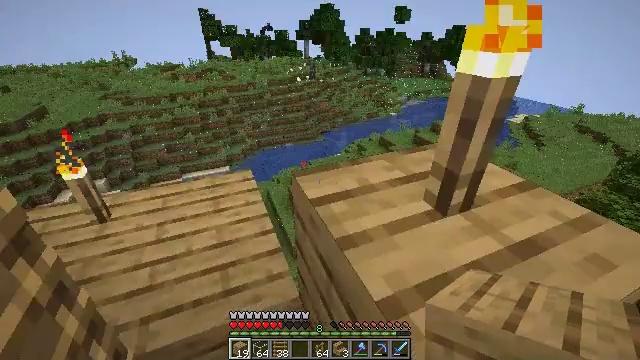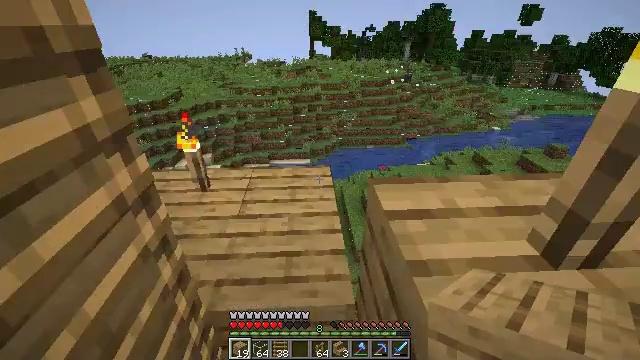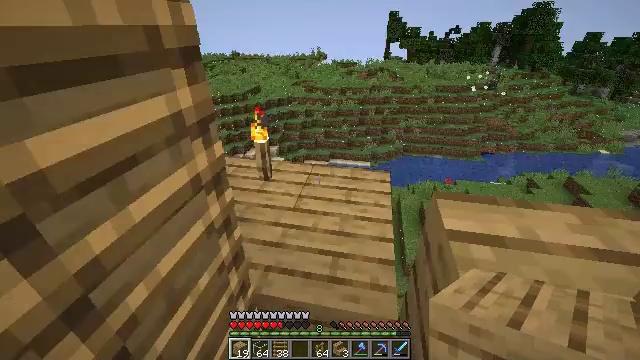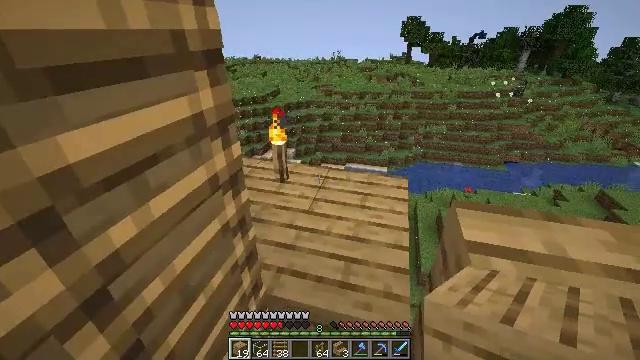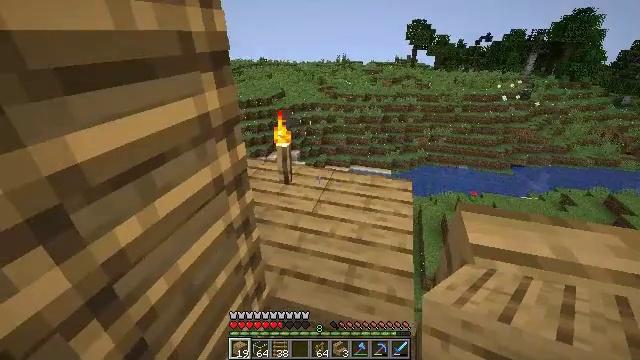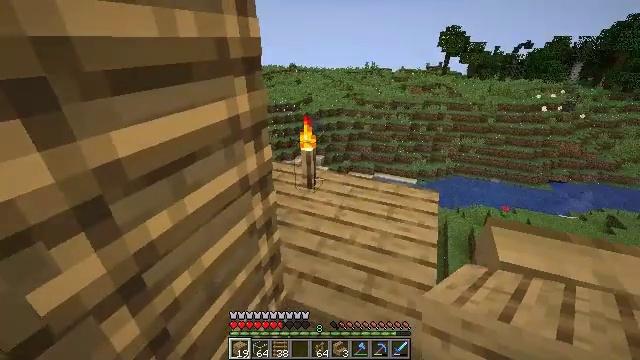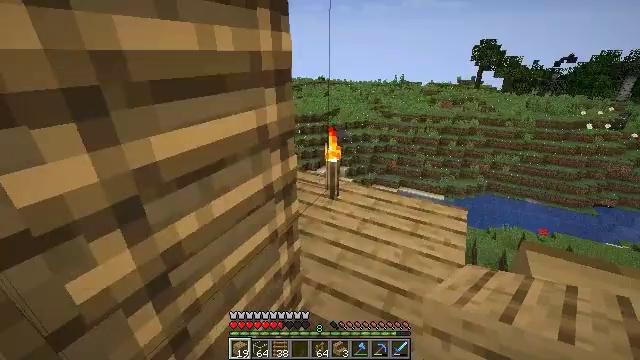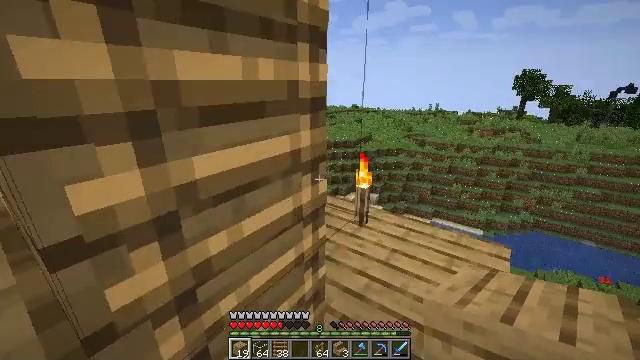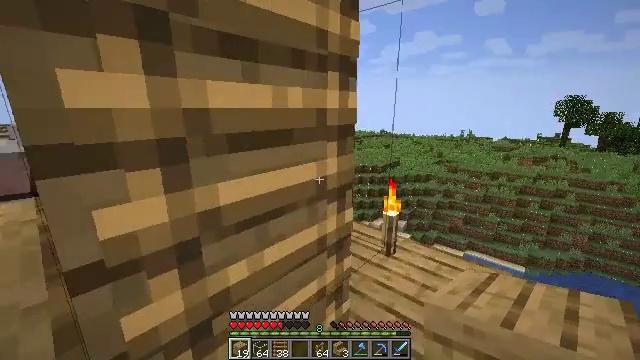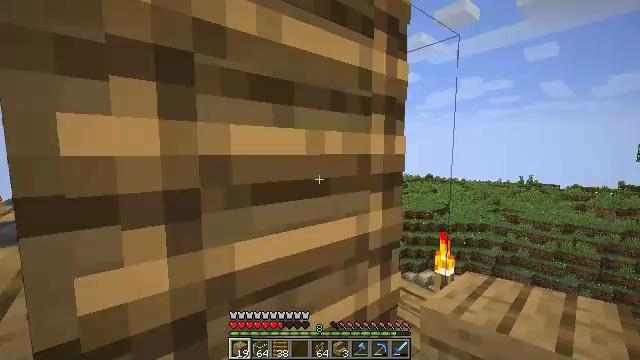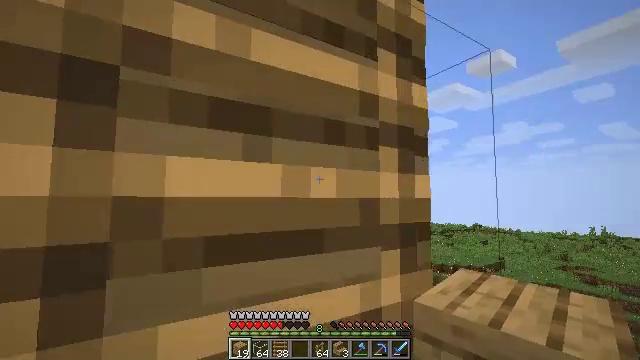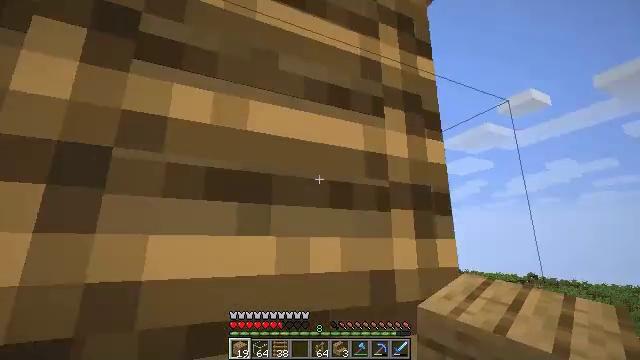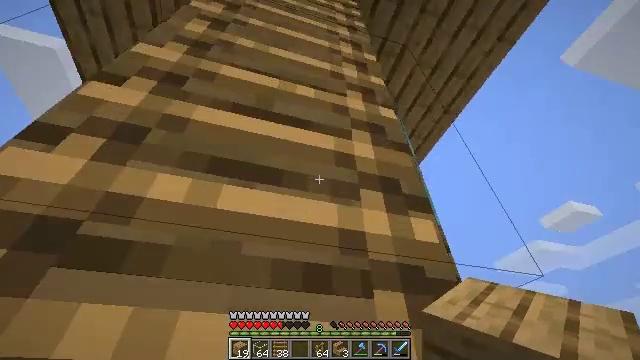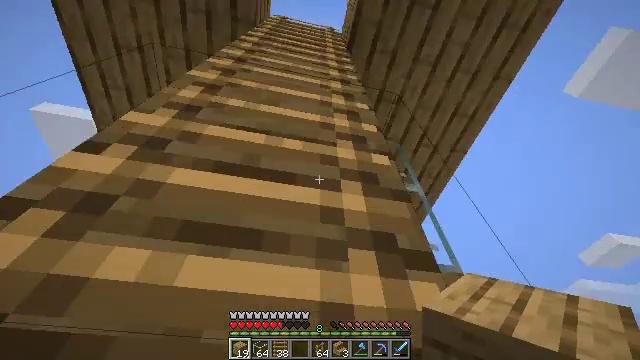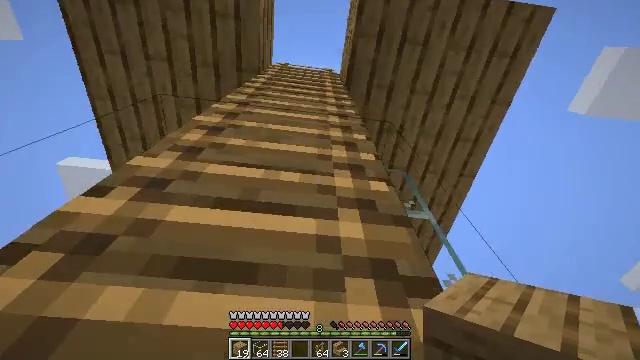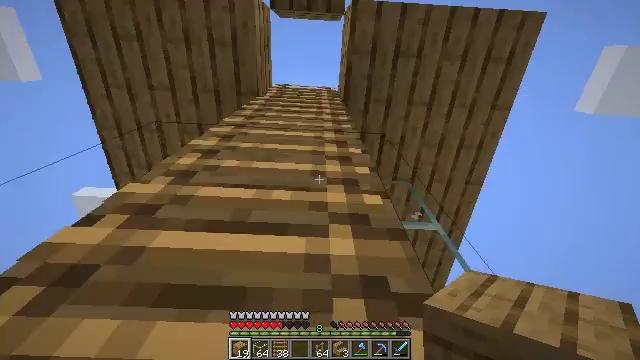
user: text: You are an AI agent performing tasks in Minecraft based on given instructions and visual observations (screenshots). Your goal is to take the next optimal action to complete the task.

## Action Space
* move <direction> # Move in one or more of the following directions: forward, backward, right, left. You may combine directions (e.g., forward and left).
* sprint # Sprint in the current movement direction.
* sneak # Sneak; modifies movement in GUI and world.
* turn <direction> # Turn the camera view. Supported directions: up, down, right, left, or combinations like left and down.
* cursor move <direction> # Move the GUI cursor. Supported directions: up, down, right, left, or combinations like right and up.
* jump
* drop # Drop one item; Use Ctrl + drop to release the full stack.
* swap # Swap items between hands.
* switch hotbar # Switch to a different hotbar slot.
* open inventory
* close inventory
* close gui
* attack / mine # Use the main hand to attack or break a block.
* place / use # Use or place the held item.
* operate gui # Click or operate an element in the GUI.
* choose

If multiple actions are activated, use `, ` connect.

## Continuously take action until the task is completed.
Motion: motion action
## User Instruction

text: Attack the oak stairs to recycle them.
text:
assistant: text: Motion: turn left
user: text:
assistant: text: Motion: turn left
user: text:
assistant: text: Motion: turn left
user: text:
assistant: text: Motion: turn left
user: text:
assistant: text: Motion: turn left and up
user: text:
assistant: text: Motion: turn left and up
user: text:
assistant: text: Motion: turn left and up
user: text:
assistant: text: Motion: move forward, turn left and up
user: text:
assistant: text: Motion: move forward, turn left and up
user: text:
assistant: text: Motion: move forward and move right, turn left and up
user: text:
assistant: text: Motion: move forward and move right, turn left and up
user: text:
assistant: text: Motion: turn left and up
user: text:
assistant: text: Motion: turn left and up
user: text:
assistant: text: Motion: move forward, turn left and up
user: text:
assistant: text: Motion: move forward, turn left and up
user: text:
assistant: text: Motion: move forward, turn left and up, jump
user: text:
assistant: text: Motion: move forward, turn left and up, jump
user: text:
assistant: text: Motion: move forward, jump
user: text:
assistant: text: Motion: move forward, turn left and up, jump
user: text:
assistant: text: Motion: move forward, turn left and up, jump
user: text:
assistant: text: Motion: move forward, turn left and up, jump
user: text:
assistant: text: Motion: move forward, sprint, turn left and up, jump
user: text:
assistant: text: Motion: move forward, sprint, jump
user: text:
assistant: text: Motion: move forward, sprint, jump
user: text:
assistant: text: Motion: move forward, jump
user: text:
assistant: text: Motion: move forward, sprint, jump
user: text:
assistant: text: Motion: move forward, sprint, jump
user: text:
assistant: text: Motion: move forward, sprint, jump
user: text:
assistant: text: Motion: move forward, sprint, jump
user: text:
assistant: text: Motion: move forward, sprint, jump